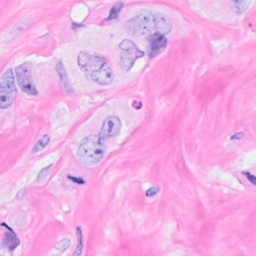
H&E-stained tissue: Breast